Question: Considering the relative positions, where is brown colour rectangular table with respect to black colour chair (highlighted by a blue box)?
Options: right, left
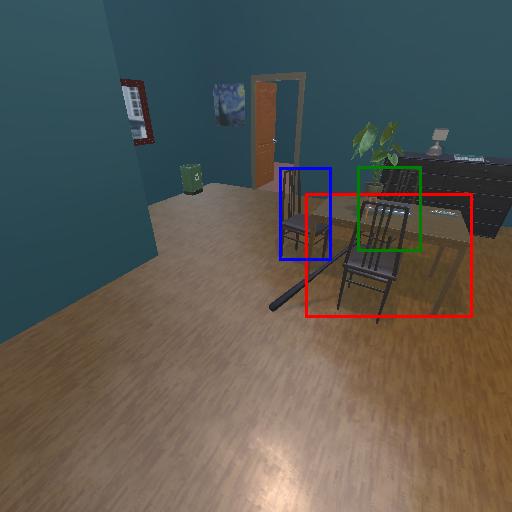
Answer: right